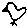
Label: bird